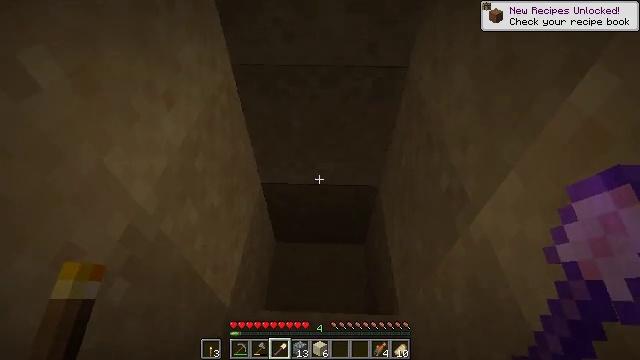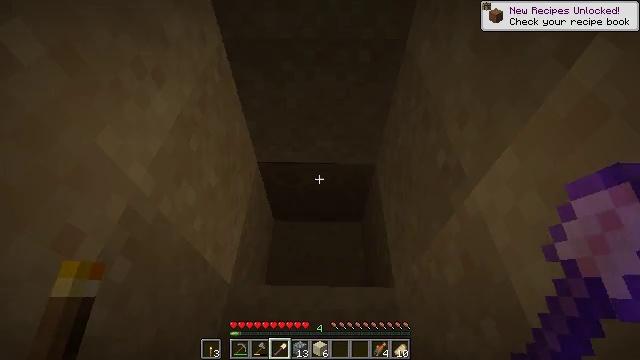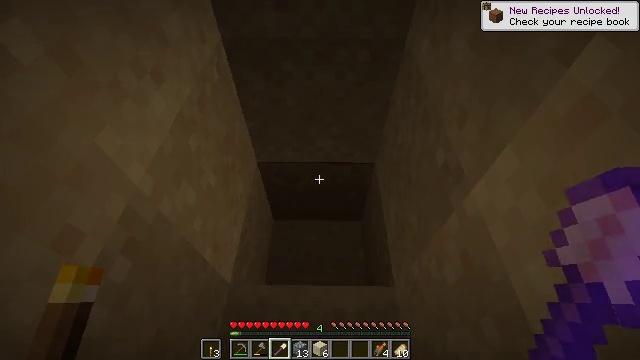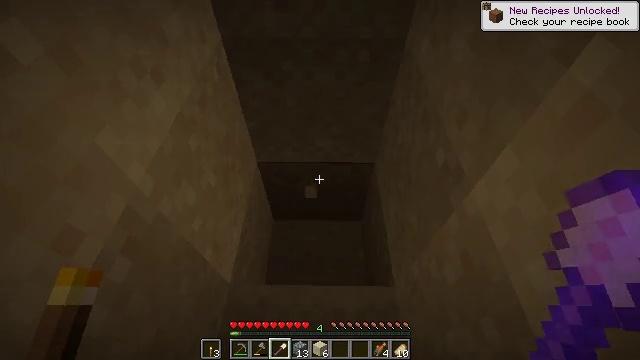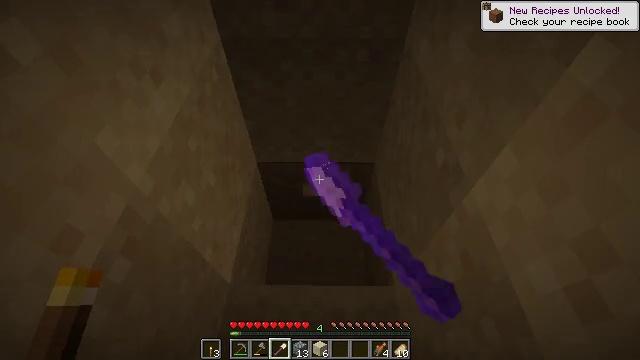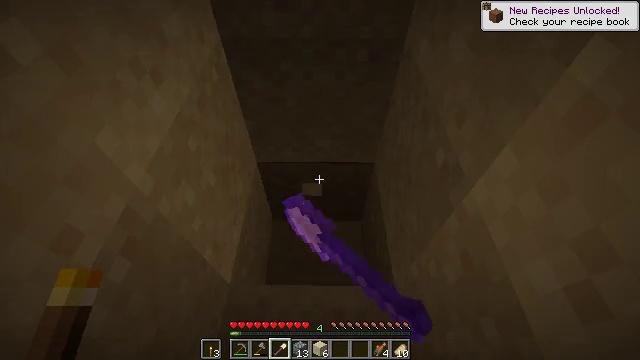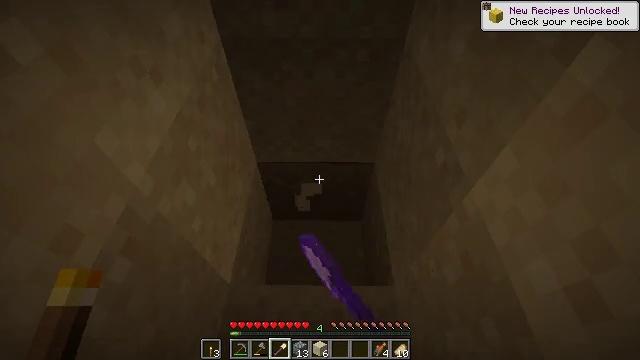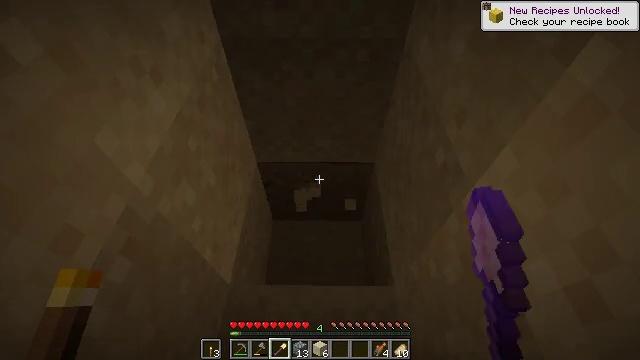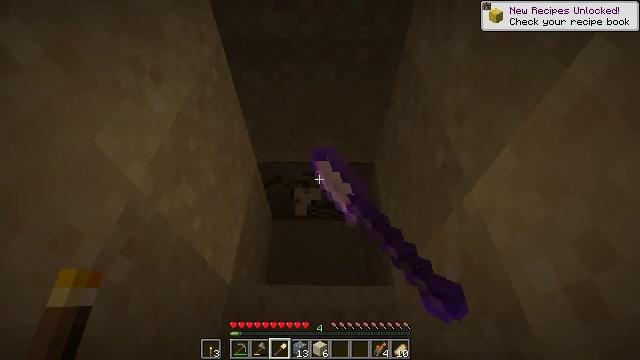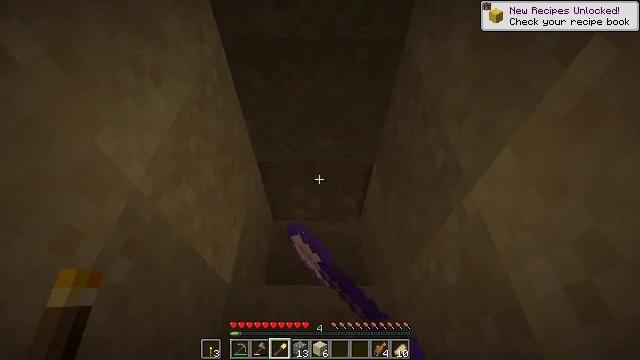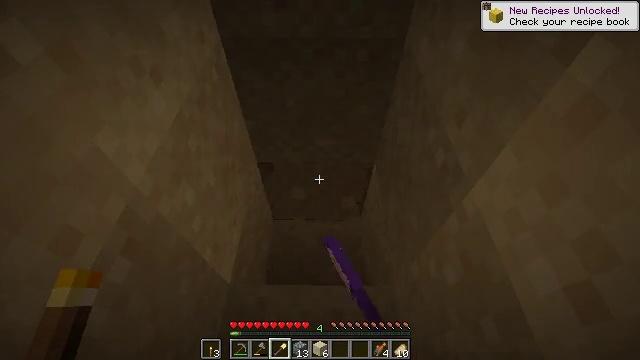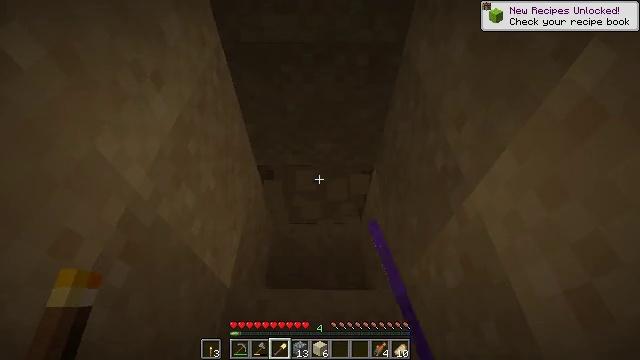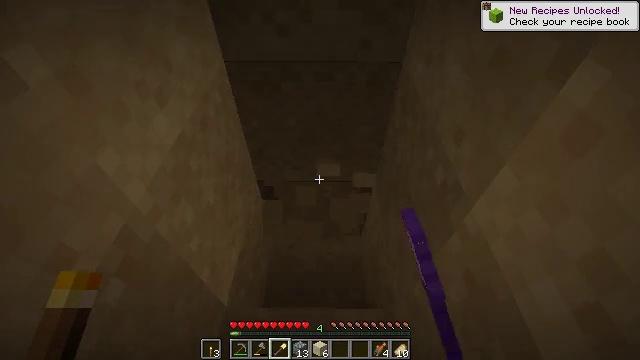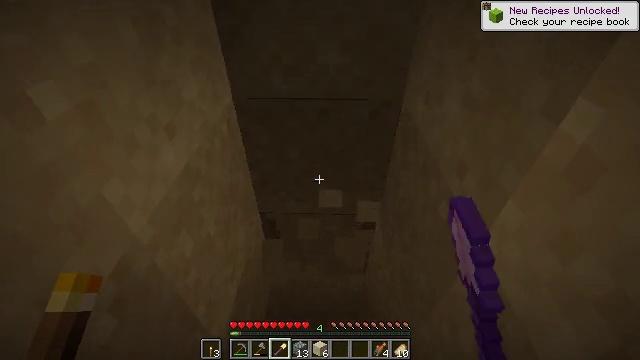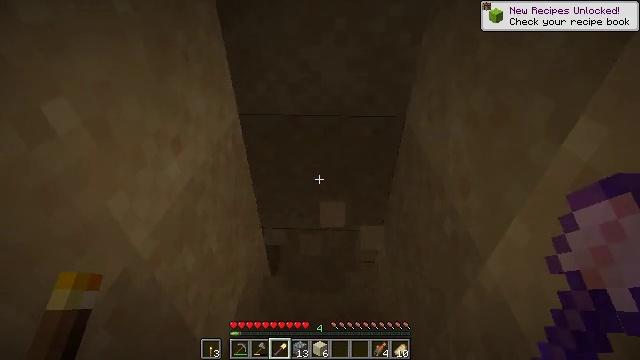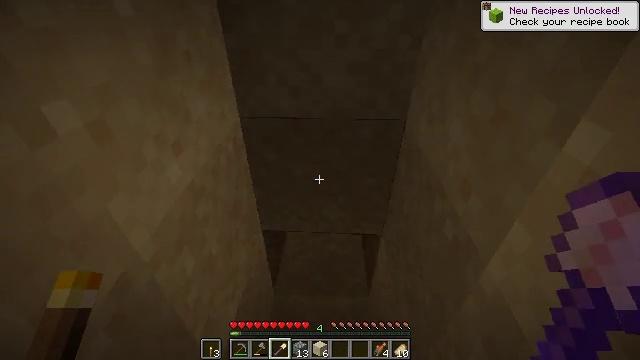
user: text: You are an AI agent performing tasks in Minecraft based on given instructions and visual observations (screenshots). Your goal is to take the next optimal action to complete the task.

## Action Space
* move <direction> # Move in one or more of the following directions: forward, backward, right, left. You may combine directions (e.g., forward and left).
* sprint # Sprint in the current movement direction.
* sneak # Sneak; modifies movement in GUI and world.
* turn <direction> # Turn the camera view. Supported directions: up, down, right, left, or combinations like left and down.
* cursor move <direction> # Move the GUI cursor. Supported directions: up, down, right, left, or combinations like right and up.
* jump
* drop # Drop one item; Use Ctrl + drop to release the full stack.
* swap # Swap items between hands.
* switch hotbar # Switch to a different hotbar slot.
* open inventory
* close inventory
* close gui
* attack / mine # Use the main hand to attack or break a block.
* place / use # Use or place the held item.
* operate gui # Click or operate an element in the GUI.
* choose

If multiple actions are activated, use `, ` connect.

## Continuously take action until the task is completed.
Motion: motion action
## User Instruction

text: Attack the ground to gather sand.
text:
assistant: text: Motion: turn right and down
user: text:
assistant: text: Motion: no_op
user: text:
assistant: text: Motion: attack / mine
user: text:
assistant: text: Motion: attack / mine
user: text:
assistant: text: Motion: attack / mine
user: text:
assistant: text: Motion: attack / mine
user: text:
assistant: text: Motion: attack / mine
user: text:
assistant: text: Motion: attack / mine
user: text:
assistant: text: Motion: attack / mine
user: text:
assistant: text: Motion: attack / mine
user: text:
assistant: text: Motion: no_op
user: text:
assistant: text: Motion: turn up
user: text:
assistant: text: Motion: turn up
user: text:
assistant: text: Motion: turn up
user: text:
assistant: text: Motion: no_op
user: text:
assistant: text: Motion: no_op
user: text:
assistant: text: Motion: no_op
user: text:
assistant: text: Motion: no_op
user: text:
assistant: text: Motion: turn up
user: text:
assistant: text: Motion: turn right and up
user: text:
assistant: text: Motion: turn up
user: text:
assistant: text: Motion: turn up
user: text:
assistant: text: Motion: turn up
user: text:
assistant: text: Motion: turn up
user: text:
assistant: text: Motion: turn right and up
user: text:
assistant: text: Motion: turn right and up
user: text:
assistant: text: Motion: no_op
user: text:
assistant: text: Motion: no_op
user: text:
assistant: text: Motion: no_op
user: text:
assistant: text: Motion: no_op